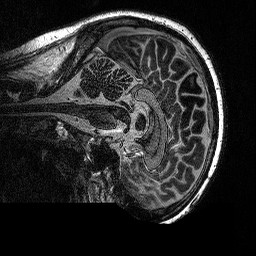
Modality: MP2RAGE
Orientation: sagittal
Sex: male
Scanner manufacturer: siemens
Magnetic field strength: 3 T
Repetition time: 5 s
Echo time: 0.00292 s